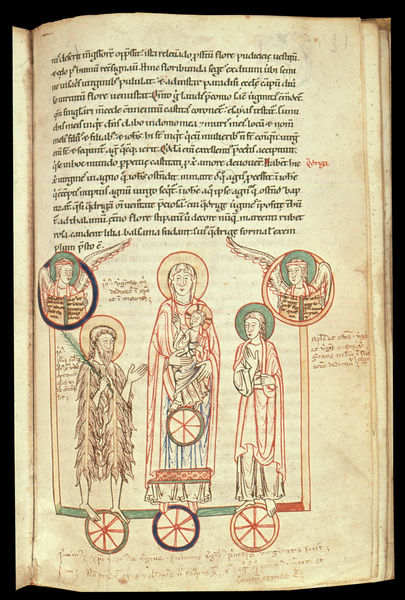
Titel: Speculum virginum
Institution: Köln, Historisches Archiv
Schlagwörter: blau, flügel, kleid, zeichnung, rot, alt, bibel, johannes, gewand, kind, räder, engel, schrift, papier, rad, wagenrad, palmwedel, buch, seite, text, pergament, palmzweig, heiligenschein, jesus, christlich, mittelalter, heilige, märtyrer, maria, madonna, anbetung, miniatur, handschrift, josef, miniaturen, latein, johannes der täufer, segensgestus, buchmalerei, johannes der evangelist, minuskel, wissen, handgeschrieben, johannes baptist, johannes der apostel, mittelaltere, mittelate